Question: I have installed eclipse-jee-luna-R-linux-gtk-x86_64 in my centos 6 and also installed tomcat 6.
My problem is that i am not able to run jsp project.when i right click on my project and select run on server a window appears with disable radio button of choose an existing server

I have also added Apache Tomcat from window prefrences option in eclipse.
what should i do?
Any help would be appreciated
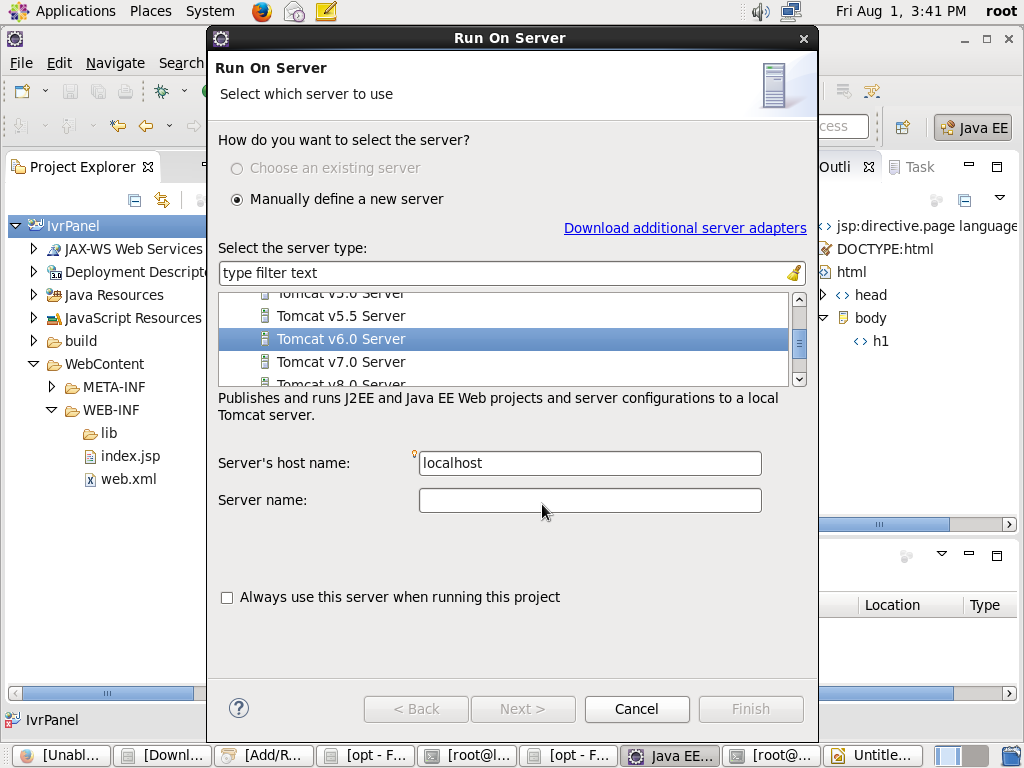
Answer: I just solved a similar problem on a fresh install of Eclipse Luna on CentOS 7.
In my case, the root of the problem of not being able to (a) see an existing server that has been defined in Window -> Preferences -> Server and/or to (b) create a new server from to page you have shown above, was a permission problem that I found when I tried to create a new server from the Webcontent page I wanted to run on the server.
All installation guides I've seen suggest to install Tomcat in '/opt/whatever-your-Tomcat-version-is'. Starting the server usually requires root privileges or defining a group or user combination with appropriate privileges to start/stop Tomcat. If you're logged in as 'non-root-user' and try to start Tomcat via Eclipse, your user privileges most likely do not allow you to start Tomcat.
I solved my problem by first copying Tomcat into my workspace and changing the ownership...
'''
cp -R /opt/whatever-your-Tomcat-version-is ~/workspace/
chown -R your-username:your-username ~/workspace/whatever-your-Tomcat-version-is
'''
...and then pointing Eclipse to use that instance of Tomcat. This worked immediately and I was able to start/stop the server and run my test webapp.
Note: You have to make sure that no other Tomcat is running on your system (e.g. if configured to start automatically after boot, e.g. by using 'ps -ax | grep tomcat'
), else the Tomcat startup fails because of port conflicts (which can be prevented if you change port definitions in your Tomcat config file).
BTW, one more suggestion: Tomcat 6 is outdated because of the JDK dependencies (1.5) that are no longer supported. I suggest you use the latest Tomcat 7 with JDK 1.7 (not 1.6 as suggested on the Tomcat 7 home page -- as 1.6 is also outdated and longer supported).